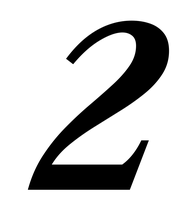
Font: LibreCaslonText-Italic_Bold_Italic